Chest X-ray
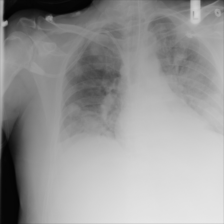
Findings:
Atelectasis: negative
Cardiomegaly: negative
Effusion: negative
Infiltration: negative
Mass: negative
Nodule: negative
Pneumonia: negative
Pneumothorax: negative
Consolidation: negative
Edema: negative
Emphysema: negative
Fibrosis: negative
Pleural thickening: negative
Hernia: negative